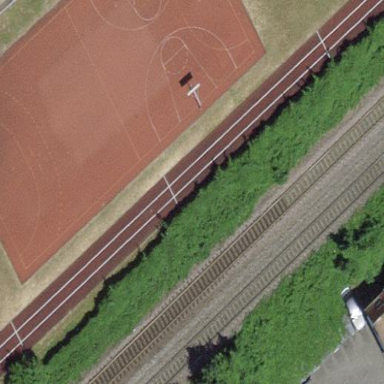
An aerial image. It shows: Athletics pitch designated for leisure land.